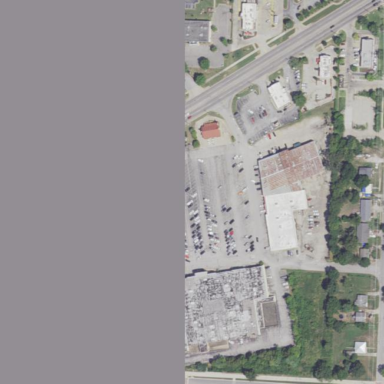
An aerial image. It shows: Retail area.